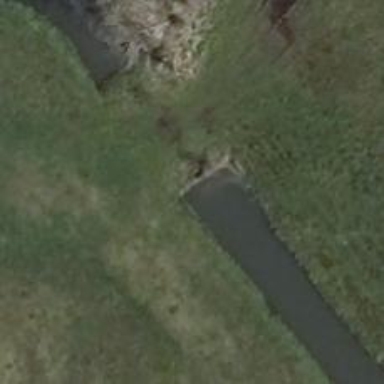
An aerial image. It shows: Weir along the waterway.